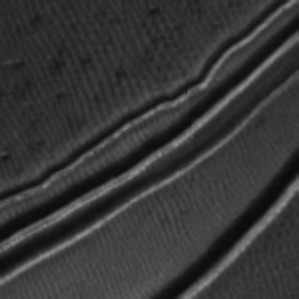
Label: frost